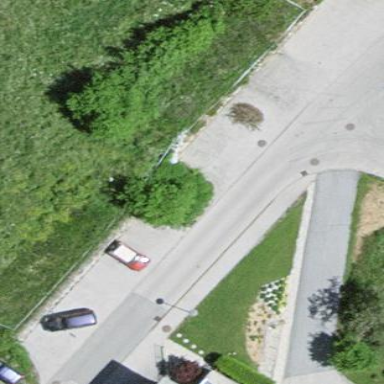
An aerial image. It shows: Parking area with surface.